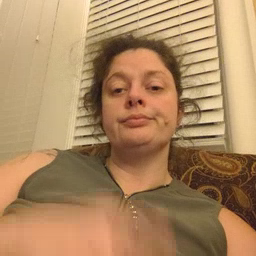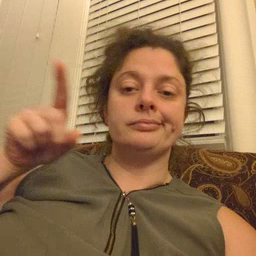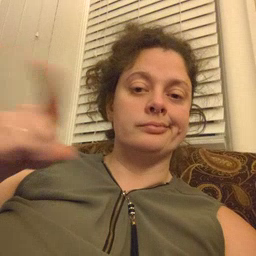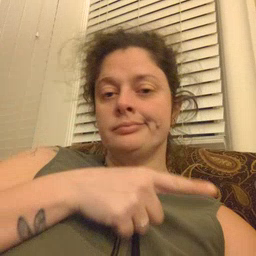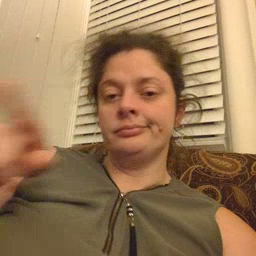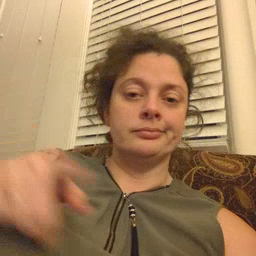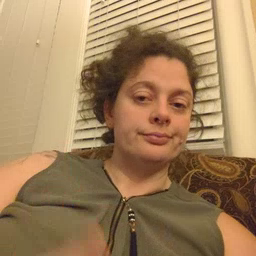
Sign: hesheit